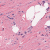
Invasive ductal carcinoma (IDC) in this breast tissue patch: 1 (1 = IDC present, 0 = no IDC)